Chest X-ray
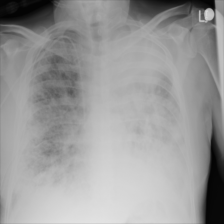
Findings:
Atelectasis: negative
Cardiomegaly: negative
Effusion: negative
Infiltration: positive
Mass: negative
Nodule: negative
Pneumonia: negative
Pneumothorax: negative
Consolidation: negative
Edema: negative
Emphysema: negative
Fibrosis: negative
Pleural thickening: negative
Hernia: negative